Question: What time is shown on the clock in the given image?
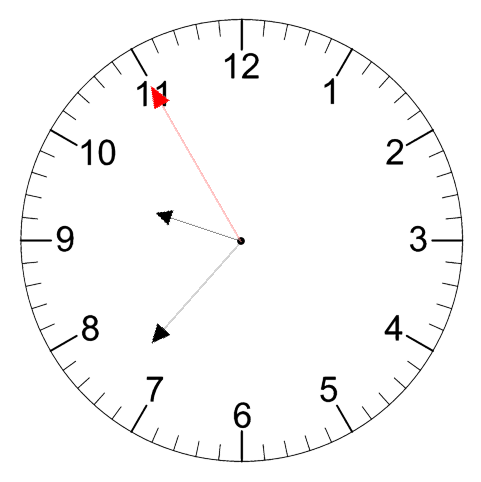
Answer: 09:36:55